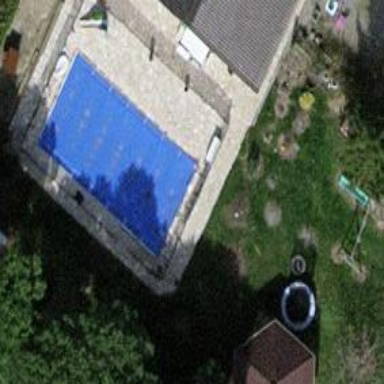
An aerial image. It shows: Swimming pool located in leisure land.